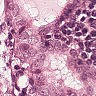
Metastatic tissue present: yes